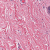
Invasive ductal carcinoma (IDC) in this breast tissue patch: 0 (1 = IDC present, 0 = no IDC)